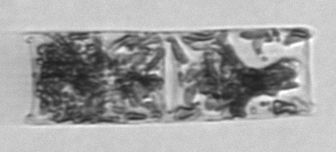
Label: Hemiaulus_membranaceus